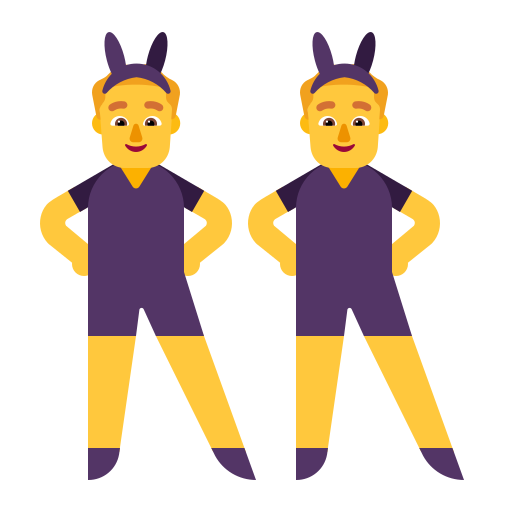
man with bunny ears flat default